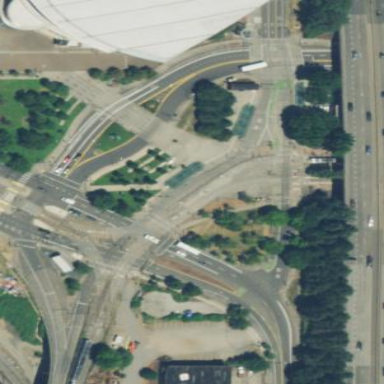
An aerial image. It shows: Bus station serving as public transport station.